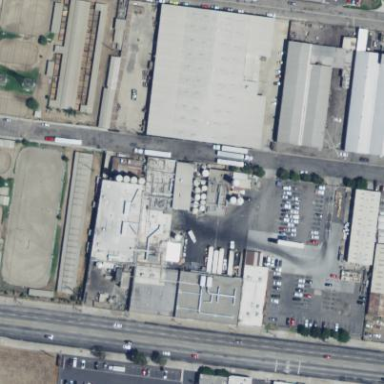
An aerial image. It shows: Factory building.